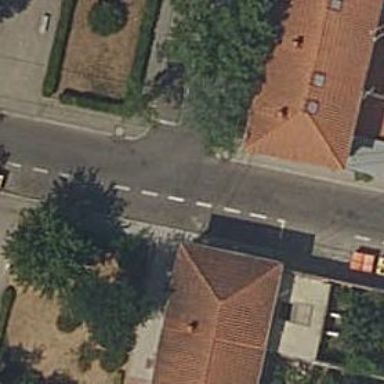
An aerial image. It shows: Residential road with asphalt surface and sidewalks on both sides.